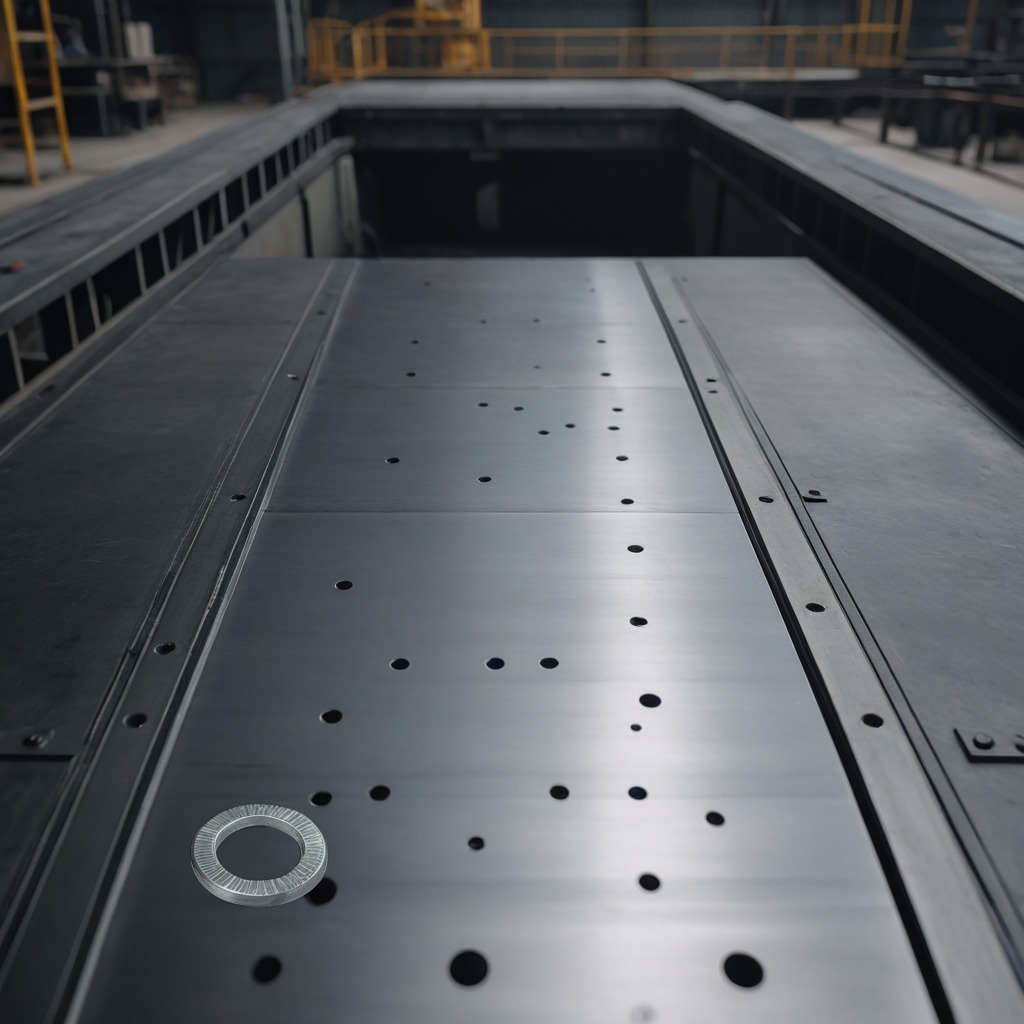
A flat metal washer lying on a cold steel table in a mining workshop gritty textures